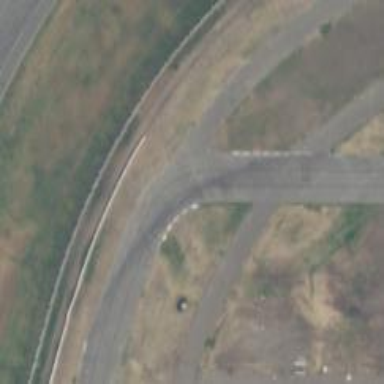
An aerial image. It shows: Motor sport raceway.